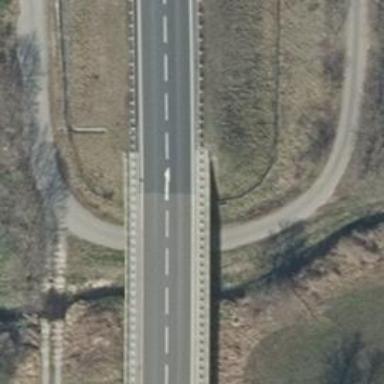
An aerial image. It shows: Asphalt bridge on trunk highway that is designated as motorroad.